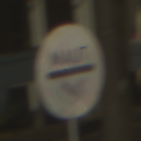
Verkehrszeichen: MautflichtigeStrecke
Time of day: SunriseSunset
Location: Outdoor (Urban)
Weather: PartlyCloudy
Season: Autumn
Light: Natural